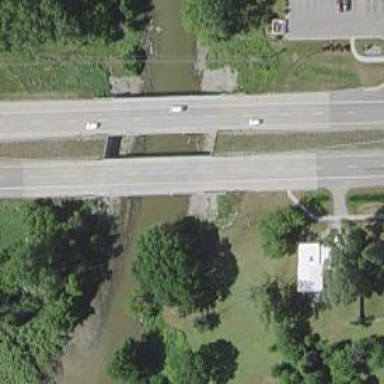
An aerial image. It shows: Bridge on trunk expressway.